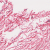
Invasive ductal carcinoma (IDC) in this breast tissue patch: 0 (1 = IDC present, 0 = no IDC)